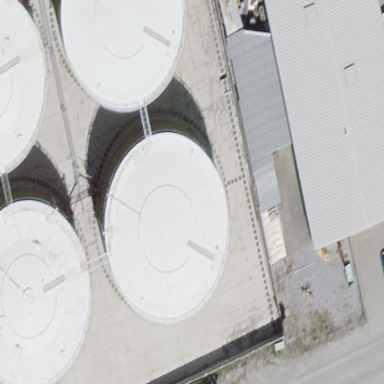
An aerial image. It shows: Storage tank building.